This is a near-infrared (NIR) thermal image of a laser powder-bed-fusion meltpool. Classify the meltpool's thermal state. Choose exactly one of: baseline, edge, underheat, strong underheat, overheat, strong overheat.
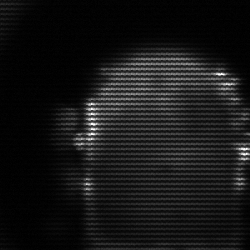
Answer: baseline